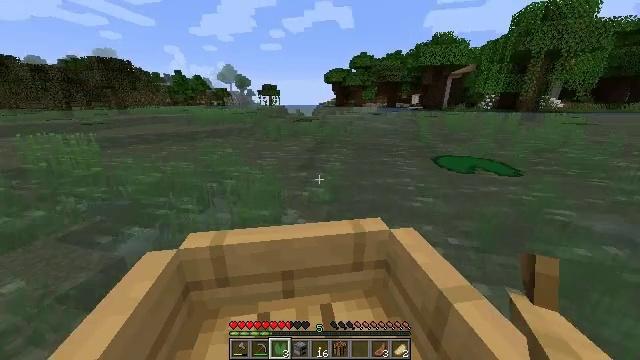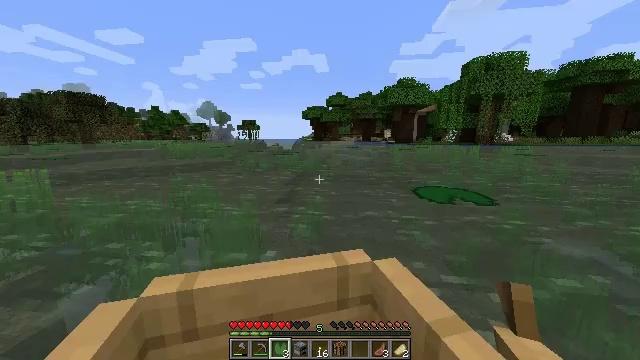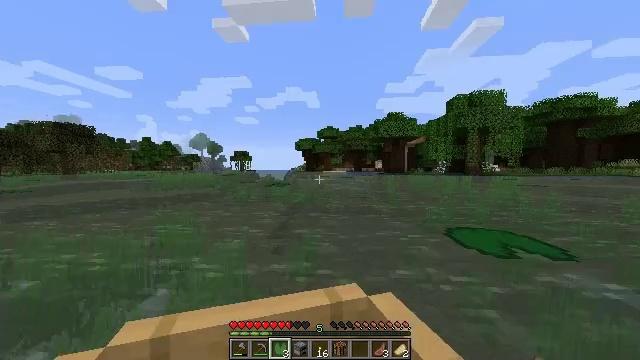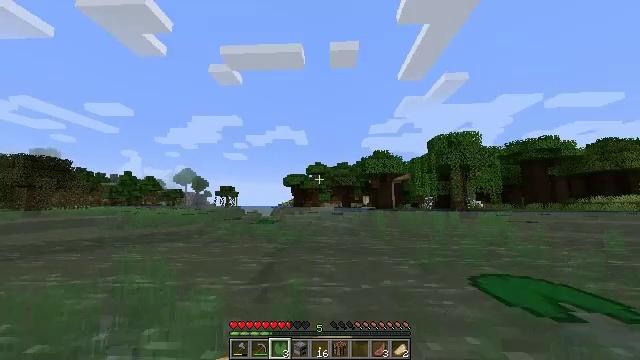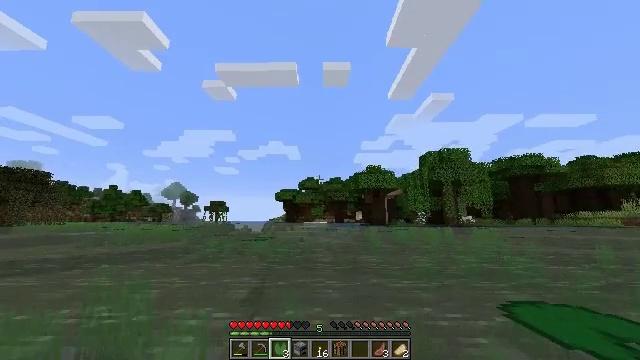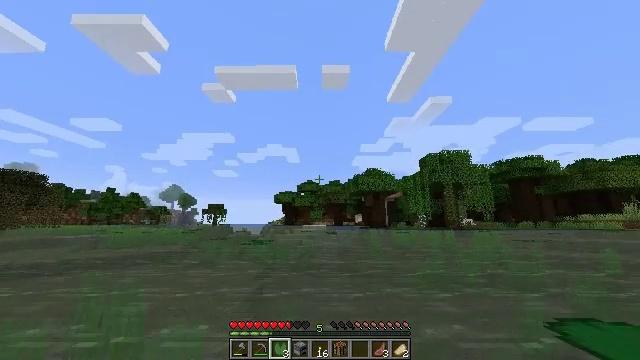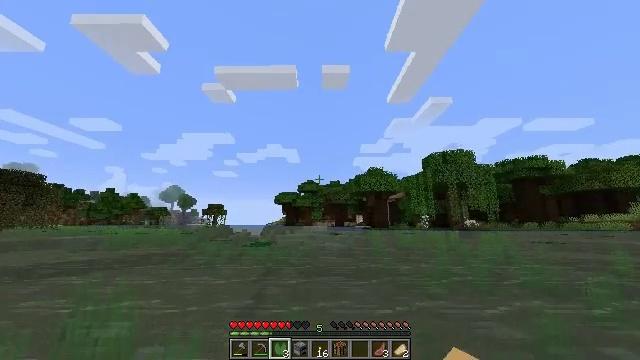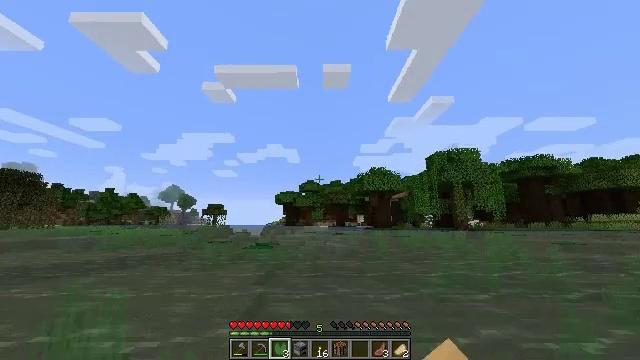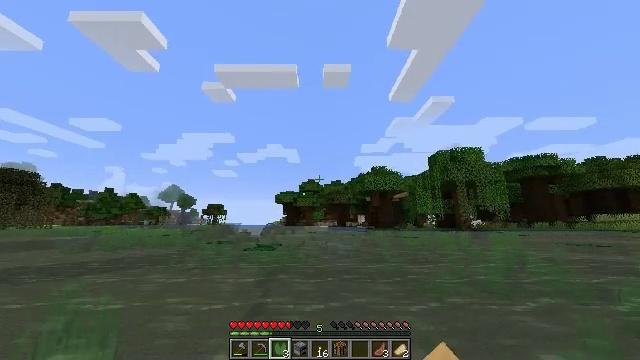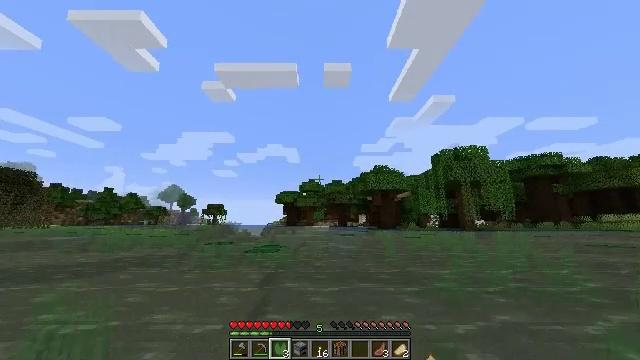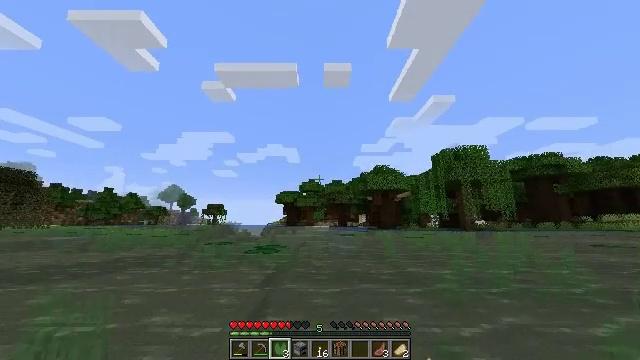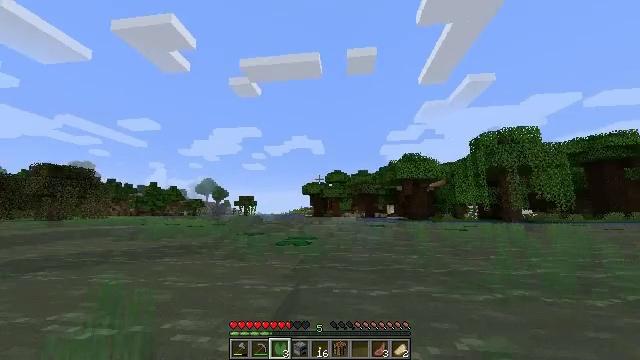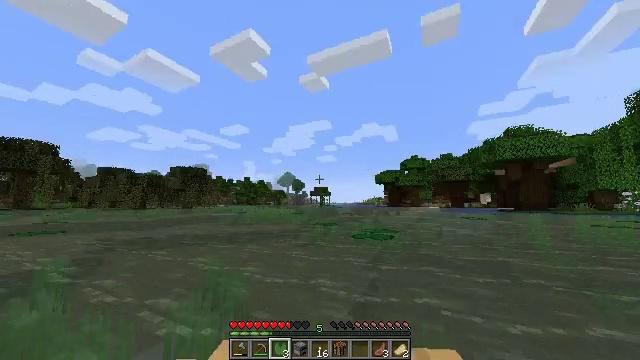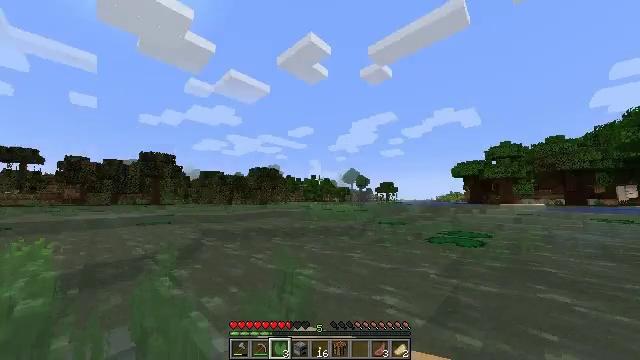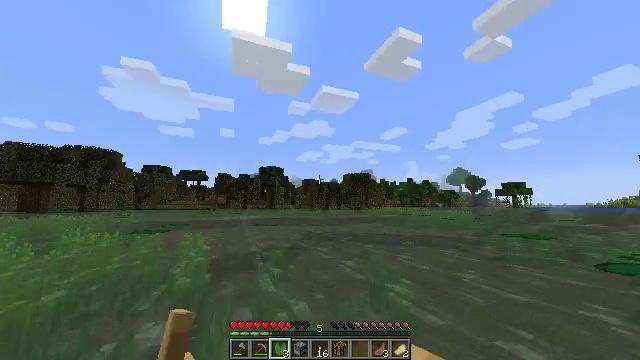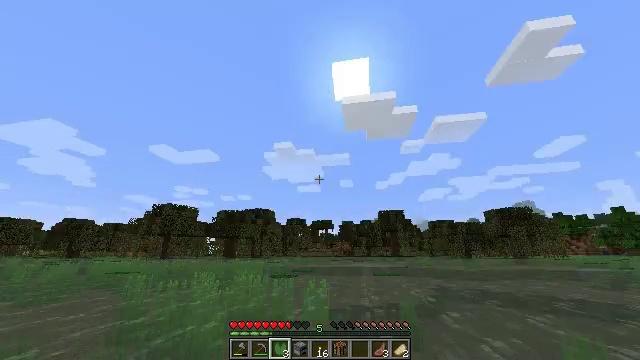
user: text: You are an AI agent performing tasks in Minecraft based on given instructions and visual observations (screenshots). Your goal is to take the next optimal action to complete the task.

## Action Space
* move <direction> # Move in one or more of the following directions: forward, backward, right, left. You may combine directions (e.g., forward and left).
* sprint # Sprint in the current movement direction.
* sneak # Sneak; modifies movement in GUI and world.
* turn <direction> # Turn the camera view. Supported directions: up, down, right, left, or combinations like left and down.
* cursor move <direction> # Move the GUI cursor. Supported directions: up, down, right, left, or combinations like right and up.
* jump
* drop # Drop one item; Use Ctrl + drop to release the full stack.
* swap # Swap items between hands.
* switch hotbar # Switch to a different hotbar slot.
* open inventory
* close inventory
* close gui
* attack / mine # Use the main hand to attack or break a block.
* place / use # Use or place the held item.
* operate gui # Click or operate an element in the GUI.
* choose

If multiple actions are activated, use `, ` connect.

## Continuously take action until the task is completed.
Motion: motion action
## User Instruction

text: Drop a lily pad.
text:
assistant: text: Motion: move forward, turn right and up
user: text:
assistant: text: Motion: move forward, turn right and up
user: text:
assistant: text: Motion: move forward, turn right and up
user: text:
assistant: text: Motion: move forward, turn right and up
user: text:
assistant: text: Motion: move forward
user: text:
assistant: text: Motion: move forward
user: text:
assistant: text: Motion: move forward
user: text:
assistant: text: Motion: move forward
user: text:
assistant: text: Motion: move forward
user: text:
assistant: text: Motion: move forward
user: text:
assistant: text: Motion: move forward, turn left and down
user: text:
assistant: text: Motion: move forward, turn left and down
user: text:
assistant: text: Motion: move forward, turn left
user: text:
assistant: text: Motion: move forward, turn left and up
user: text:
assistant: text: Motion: turn left and up
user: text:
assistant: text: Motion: turn left and up
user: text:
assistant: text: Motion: turn left and up
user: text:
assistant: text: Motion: turn left and up
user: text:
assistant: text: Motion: turn left and up
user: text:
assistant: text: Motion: turn left
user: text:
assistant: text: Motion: turn left
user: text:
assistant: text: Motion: no_op
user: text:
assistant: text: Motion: turn right and down
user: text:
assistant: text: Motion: turn right and down
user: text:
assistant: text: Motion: turn right and down
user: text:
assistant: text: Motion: turn right and down
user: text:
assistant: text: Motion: no_op
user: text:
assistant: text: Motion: no_op
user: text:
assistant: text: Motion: move forward
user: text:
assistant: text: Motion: move forward